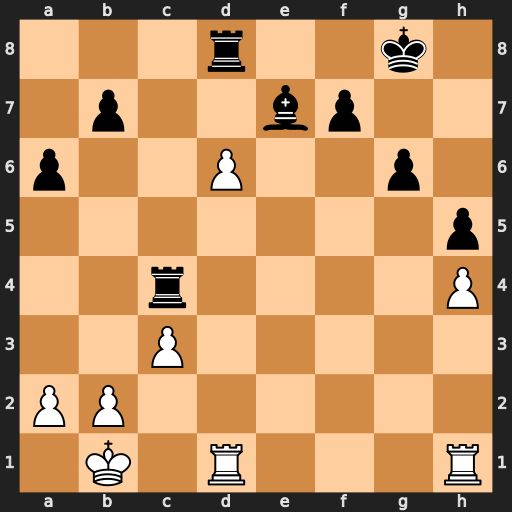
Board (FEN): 3r2k1/1p2bp2/p2P2p1/7p/2r4P/2P5/PP6/1K1R3R
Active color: w
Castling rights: -
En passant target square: -
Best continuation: dxe7 Rxd1+ Rxd1 Re4 Rd8+